Field crop: maize
Growth stage: 2
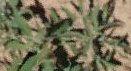
Species: atriplex